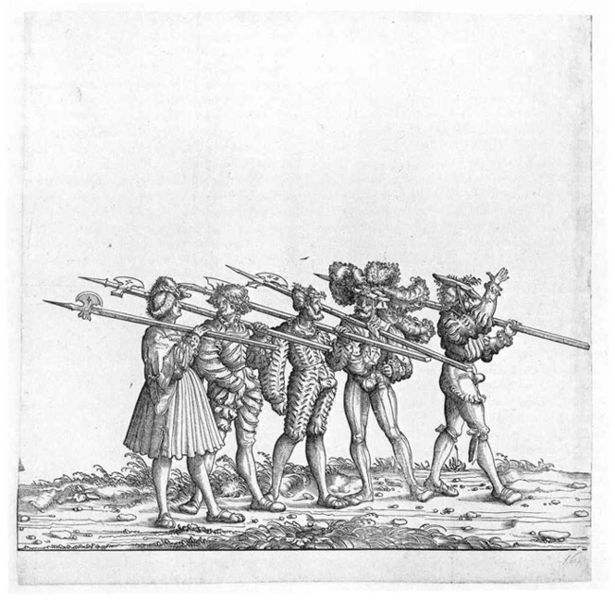
Titel: Fünf Männer mit Streitäxten
Künstler: Hans d. Ä. Burgkmair
Standort: Karlsruhe
Institution: Staatliche Kunsthalle Karlsruhe
Schlagwörter: fancy, feathers, fight, hat, men, people, soldier, soldiers, white, black, conversation, dress, green, group, old, talk, talking, print, feather, hand, man, rocks, sky, stone, landscape, armor, costume, helmet, uniform, flat, grass, plants, road, drawing, black and white, coat, army, coats, hats, french, wave, outside, human, leaves, pose, ink, walk, ground, pencil, medieval, travel, humans, outdoor, standing, lances, spears, soilders, penis, avenue, ruffles, five, weapon, guns, spear, saw, tights, pike, knights, funny, right, lance, weapons, 1800, halberds, halberd, direction, solders, defend, marching, speers, troop, protect, columbus, pikemen, inked, soldiors, fluffy hats